Interaction volume radius: 5 \u00c5
Interaction volume height: 25 \u00c5
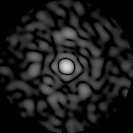
Disorder parameter: 0.8779